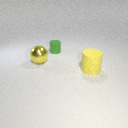
large yellow rubber cylinder to the right of large yellow metal sphere